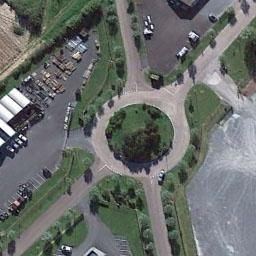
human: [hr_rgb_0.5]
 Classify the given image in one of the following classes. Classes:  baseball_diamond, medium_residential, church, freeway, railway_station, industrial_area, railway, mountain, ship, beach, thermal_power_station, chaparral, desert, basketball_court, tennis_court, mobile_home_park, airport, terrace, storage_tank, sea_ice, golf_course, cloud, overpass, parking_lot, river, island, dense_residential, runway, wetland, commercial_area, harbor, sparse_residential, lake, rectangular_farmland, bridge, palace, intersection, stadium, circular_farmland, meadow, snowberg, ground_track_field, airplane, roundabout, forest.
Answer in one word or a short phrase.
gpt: roundabout